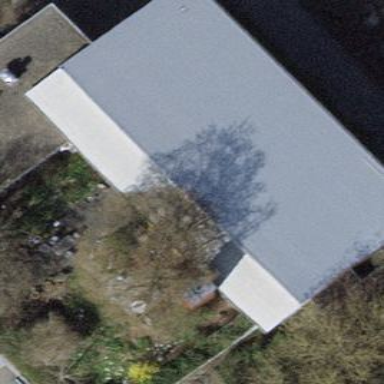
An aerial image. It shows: School building with skillion roof.